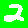
Digit: 2